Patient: sex M, age 76
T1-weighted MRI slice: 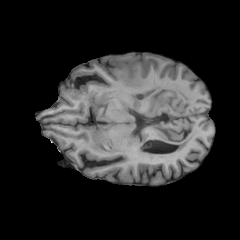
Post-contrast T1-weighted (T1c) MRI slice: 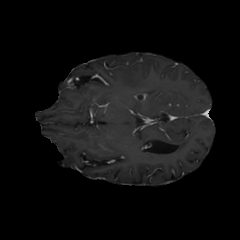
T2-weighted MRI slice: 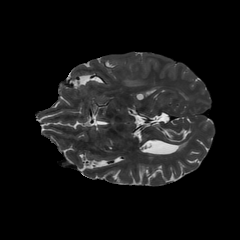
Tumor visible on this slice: yes
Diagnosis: Glioblastoma, IDH-wildtype
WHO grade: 4